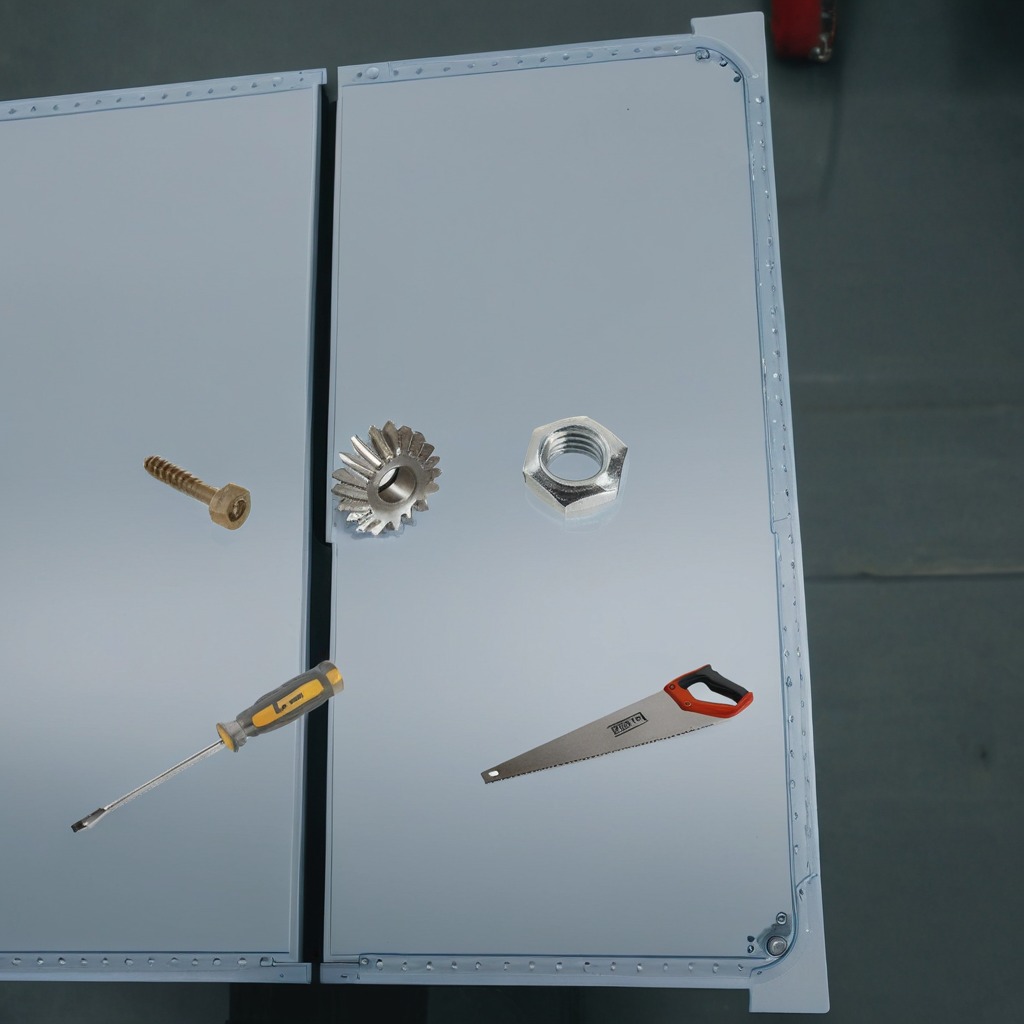
A steel gear with teeth, a metal machine screw, a handheld metal saw, a screwdriver, and a metal nut are lying on the toolbox surface.